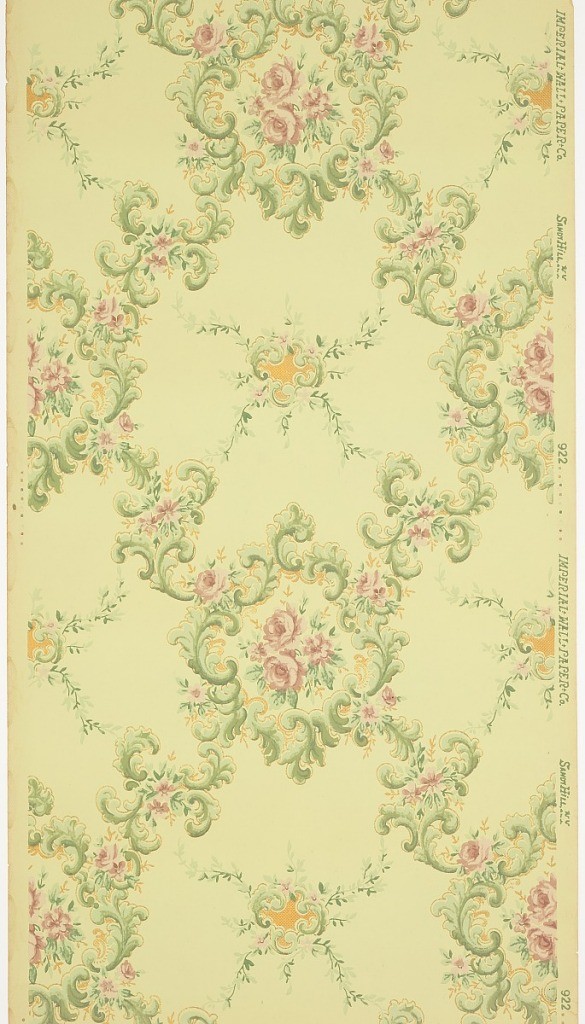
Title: Ceiling paper
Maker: Imperial Wall Paper Co., Sandy Hill, New York
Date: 1905–1915
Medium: Machine-printed paper, textured, liquid mica
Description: Treillage pattern of pink and green floral vining, with bouquets and foliate scrolls. Ground is light green and embossed in a grid-like pattern. Printed in pinks, greens and gold mica.
Printed in selvedge: "Imperial Wallpaper Co. Sandy Hill. N. Y. 992"